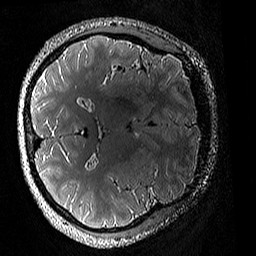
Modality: T2w
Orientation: axial
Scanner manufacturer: siemens
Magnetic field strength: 3 T
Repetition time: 3.2 s
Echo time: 0.428 s